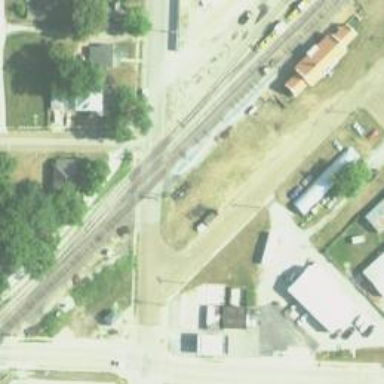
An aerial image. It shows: Railway level crossing.